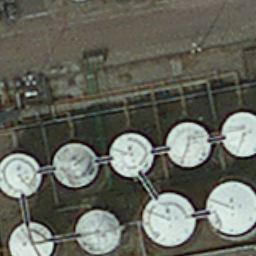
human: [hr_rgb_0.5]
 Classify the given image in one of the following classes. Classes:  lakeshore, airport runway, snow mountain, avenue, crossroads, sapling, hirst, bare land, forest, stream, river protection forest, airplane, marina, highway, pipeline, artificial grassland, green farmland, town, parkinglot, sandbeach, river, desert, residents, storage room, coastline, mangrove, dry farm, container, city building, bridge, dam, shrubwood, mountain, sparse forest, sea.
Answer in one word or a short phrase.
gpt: storage room